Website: walmart
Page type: newsletter-management
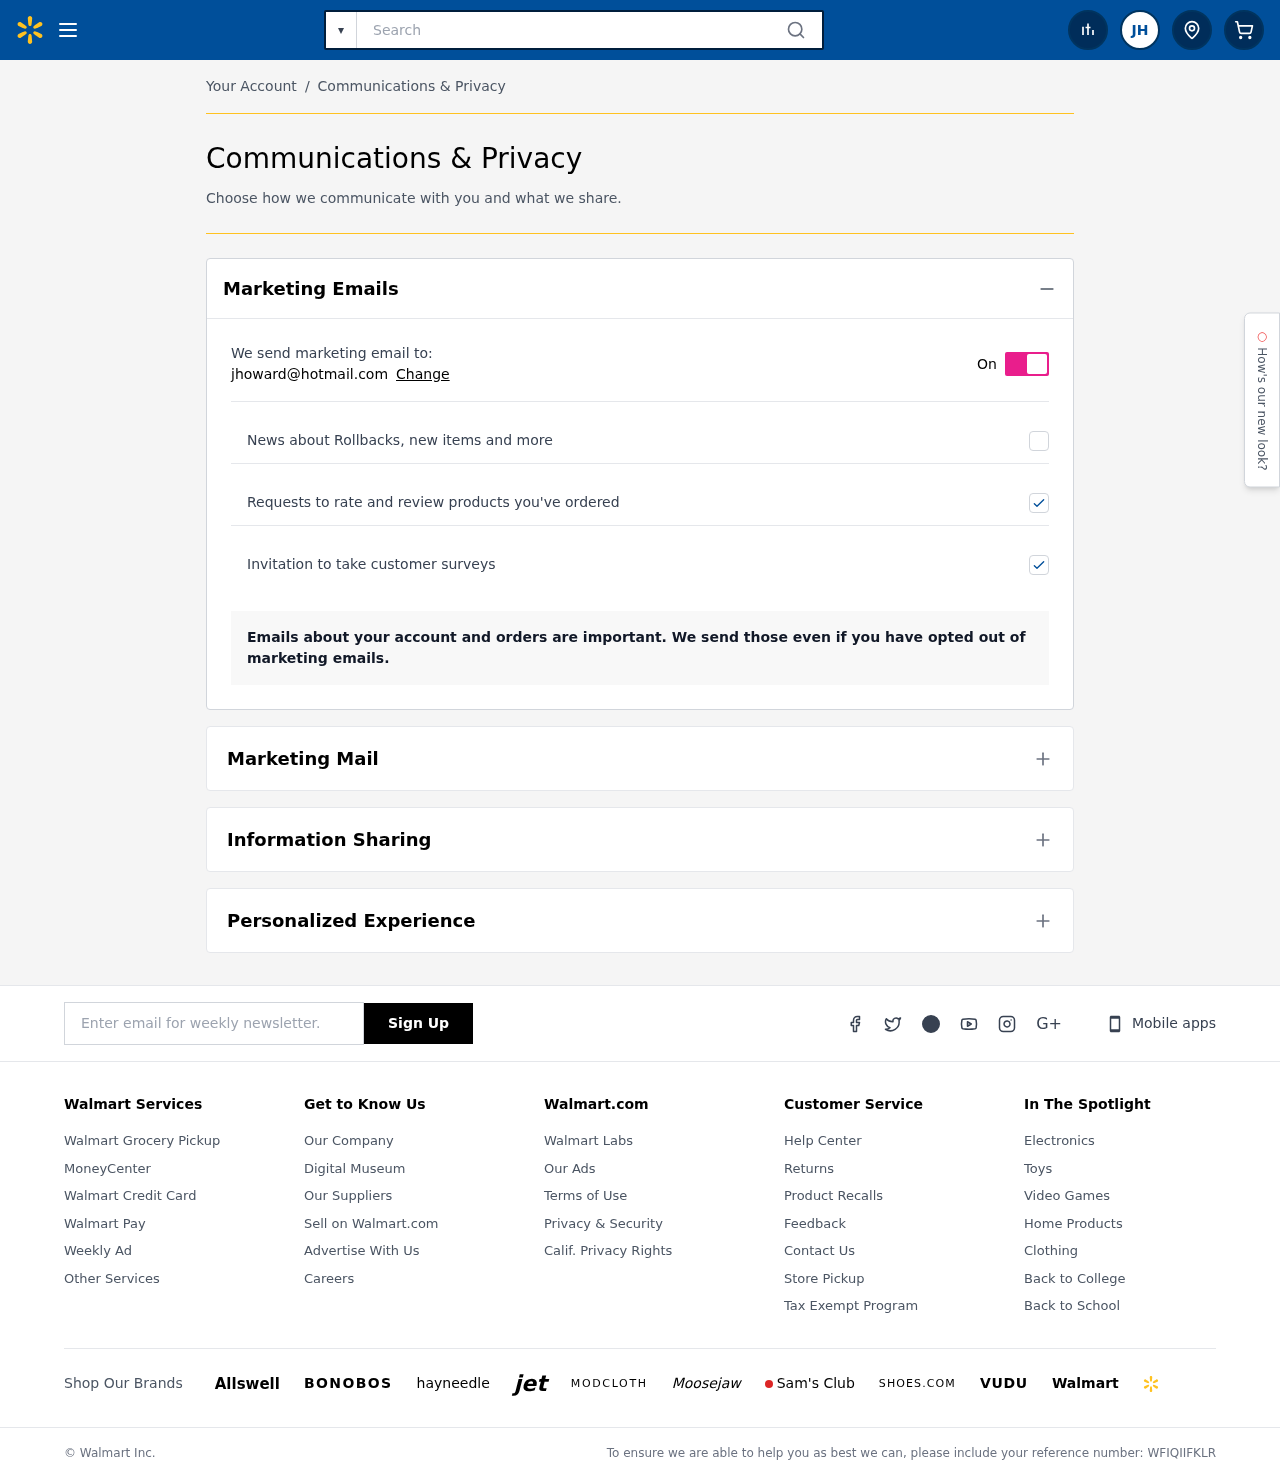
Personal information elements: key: PII_EMAIL
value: jhoward@hotmail.com
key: PII_INITIALS
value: JH
Search elements: key: HEADER_SEARCH
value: Search